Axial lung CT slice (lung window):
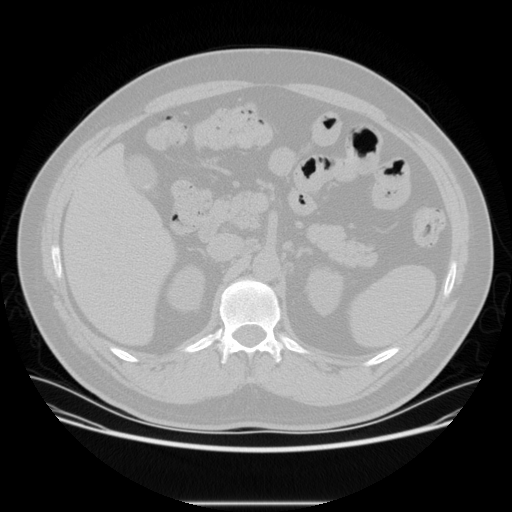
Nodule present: no